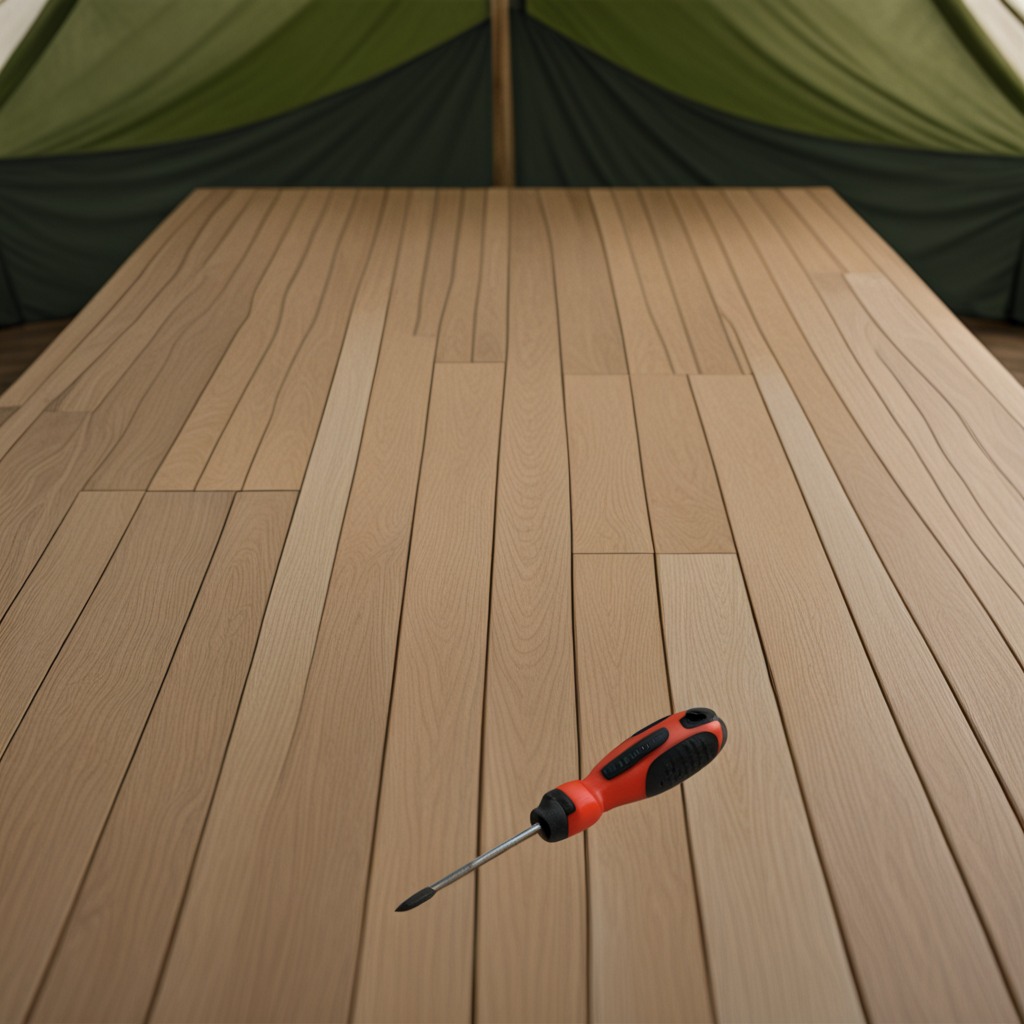
A screwdriver lying on a wooden table in a jungle field workshop tent.